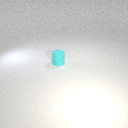
small cyan rubber cylinder